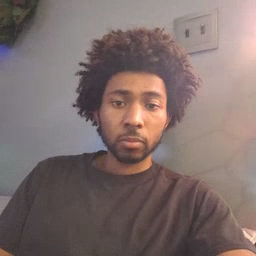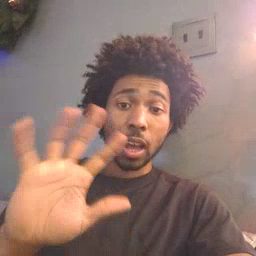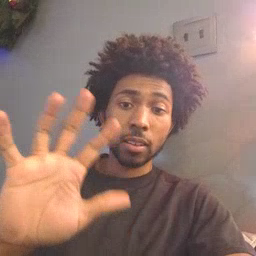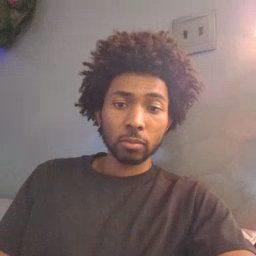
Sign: hello